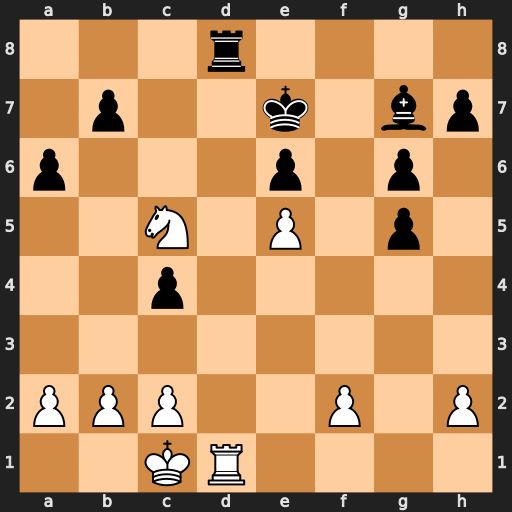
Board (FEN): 3r4/1p2k1bp/p3p1p1/2N1P1p1/2p5/8/PPP2P1P/2KR4
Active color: w
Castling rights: -
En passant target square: -
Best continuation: Rxd8 Kxd8 Nxe6+ Ke7 Nxg7